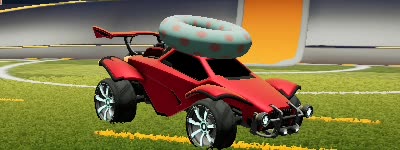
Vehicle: octane